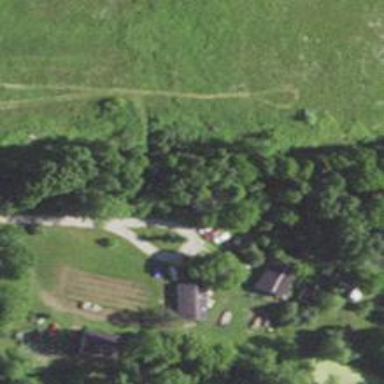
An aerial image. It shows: Driveway leading to service road.